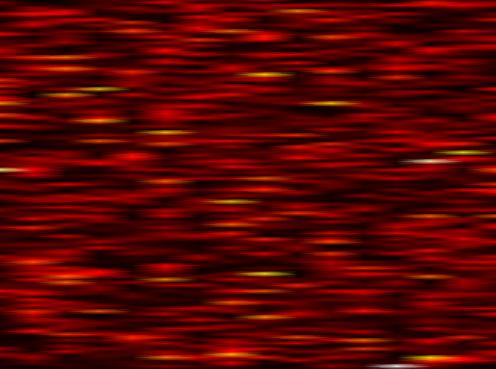
Label: FBMC